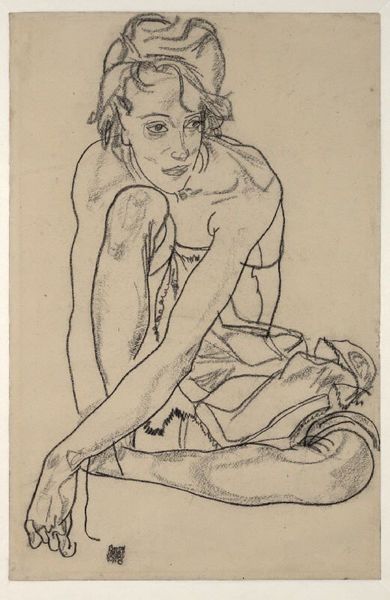
Titel: Kauernde
Künstler: Egon Schiele
Standort: Wien
Institution: Albertina, Wien
Schlagwörter: akt, hand, kopf, körper, mann, nackt, mädchen, sitzen, finger, frau, kleid, kreide, mund, nase, skizze, zeichnung, blick, jung, arm, arme, augen, gesicht, kleidung, mensch, trauer, porträt, signatur, haare, sitzend, stoff, decke, gebeugt, schulter, schultern, beine, bein, modell, modern, grafik, graphik, strumpf, knie, dünn, striche, strümpfe, knochig, unterrock, schwarzweiss, radierung, strich, bleistift, stempel, insignie, verschränkt, schiele, egon schiele, schneidersitz, vertikal, strumpfband, unterwäsche, strapse, girl, woman, signtur, halterlos